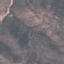
Land use / land cover class: HerbaceousVegetation